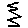
Label: zigzag